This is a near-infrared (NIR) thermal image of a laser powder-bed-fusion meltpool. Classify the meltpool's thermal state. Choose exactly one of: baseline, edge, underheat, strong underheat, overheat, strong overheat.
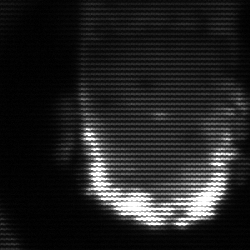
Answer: baseline